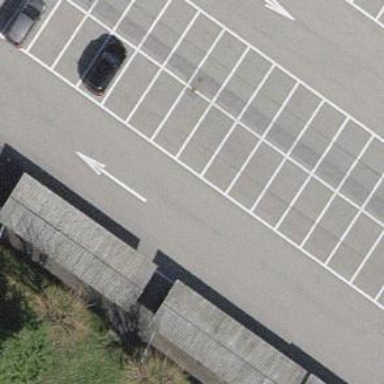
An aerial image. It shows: View of roof of building.